Group 1:
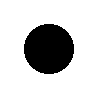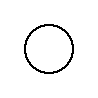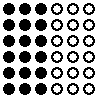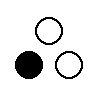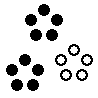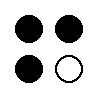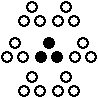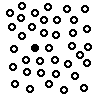
Group 2:
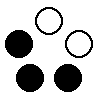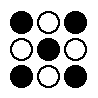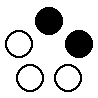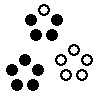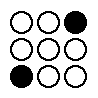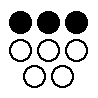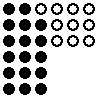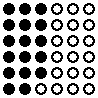
Rule separating the two groups: One color is multiple of the other vs. not so.
Concepts: fraction, percentage, ratio
Author: Aaron David Fairbanks